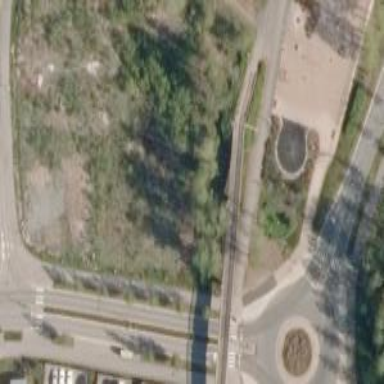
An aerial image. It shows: Bridge for cycleway with asphalt surface. It is connection type piste.